Question: I have problem : my picture doesn't want to center despite I used 'text-aligne:center;', 'display:block;' and 'margin: 0 auto;'
Here is a picture

'''
* {
margin: 0;
padding: 0;
box-sizing: border-box;
background-attachment: fixed;
background-size: 100%;
}
#container {
max-width: 1000px;
margin: 0 auto;
}
#Logo {
text-align: center;
}
'''
'''
<!DOCTYPE HTML>
<html lang="pl">
<head>
<meta charset="utf-8" />
<title>str</title>
<meta name="description" content=" bbbbbbb" />
<meta name="keywords" content="bablal" />
<meta http-equiv="X-UA-COMPATIBLE" content="IE=edge.chrome=1" />
<link rel="stylesheet" href="new.css" type="text/css" />
<link href="https://fonts.googleapis.com/css?family=Oxygen:300,400&amp;subset=latin-ext" rel="stylesheet">
</head>
<body background="photo/ik.png">
<div id="container">
<div id="Logo">
<img src="photo/lg.png" width="800" height="533.5">
</div>
</div>
</body>
</html>
'''
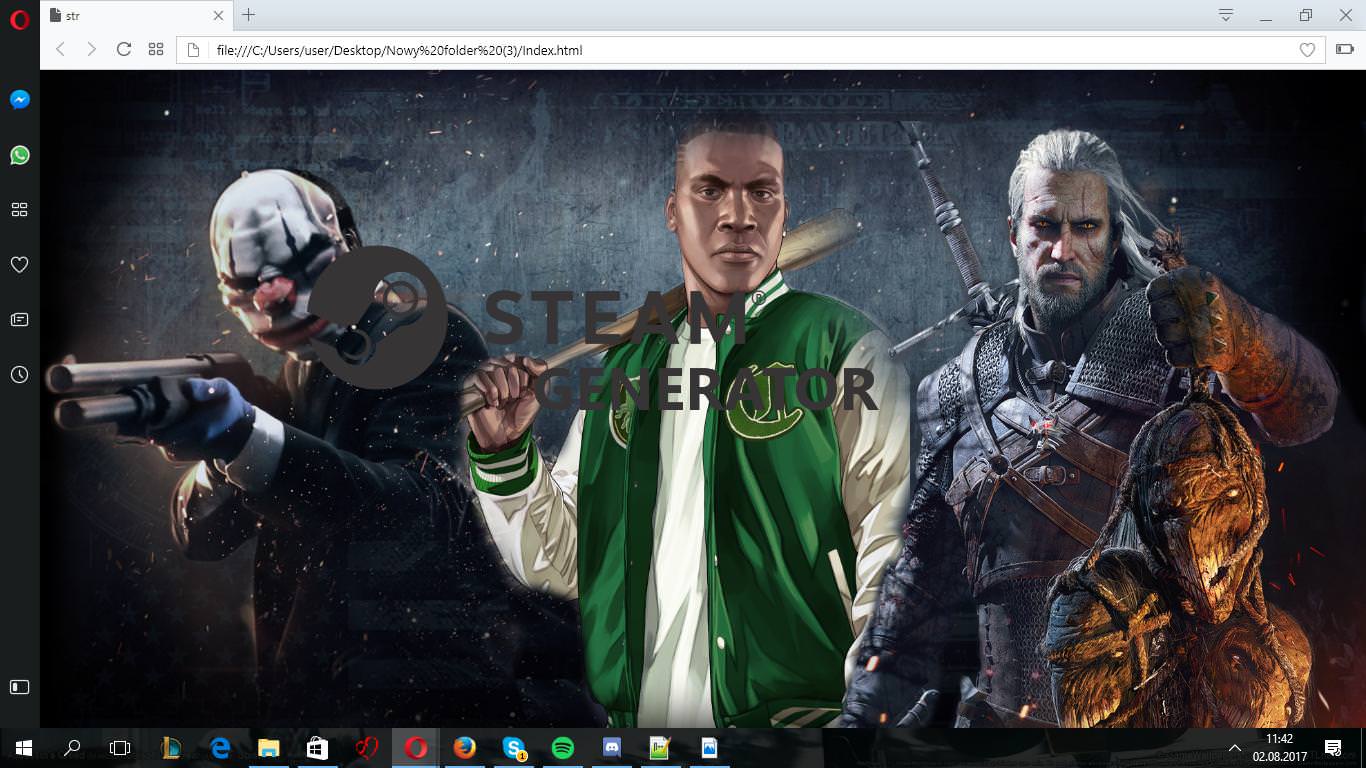
Answer: One way to do it using 'Flexbox'.
'''
* {
margin: 0;
padding: 0;
box-sizing: border-box;
background-attachment: fixed;
background-size: 100%;
}
#container {
background: yellow;
height: 100vh;
width: 100vw;
margin: 0 auto;
display: flex;
justify-content: center;
align-items: center;
}
'''
'''
<div id="container">
<div id="Logo">
<img src="http://placehold.it/200x100/333333">
</div>
</div>
'''